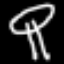
Label: mushroom